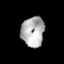
Tissue: lung
Cell type: Epithelial cells
Senescence score: 0.1372
Nuclear area (px): 668
Mean DAPI intensity: 179.346